Question: I wonder if it's possible to somehow get the route value outside of controller?
This is what I've tried. I also tried to do '.Values["{projectId}"];' but I still get 'null'.
'''
[RoutePrefix("projects")]
public class UsergroupController : ApiController
{
[Route("{projectId}/usergroups"), HttpGet]
public IHttpActionResult Get()
{
// Url: /projects/123/usergroups
// Response: null
var projectId = HttpContext.Current.Request.RequestContext.RouteData.Values["projectId"];
return Ok(projectId);
}
}
'''
I found that it is located, but in a very strange matter. Maybe there might be some kind of LINQ query to get it?

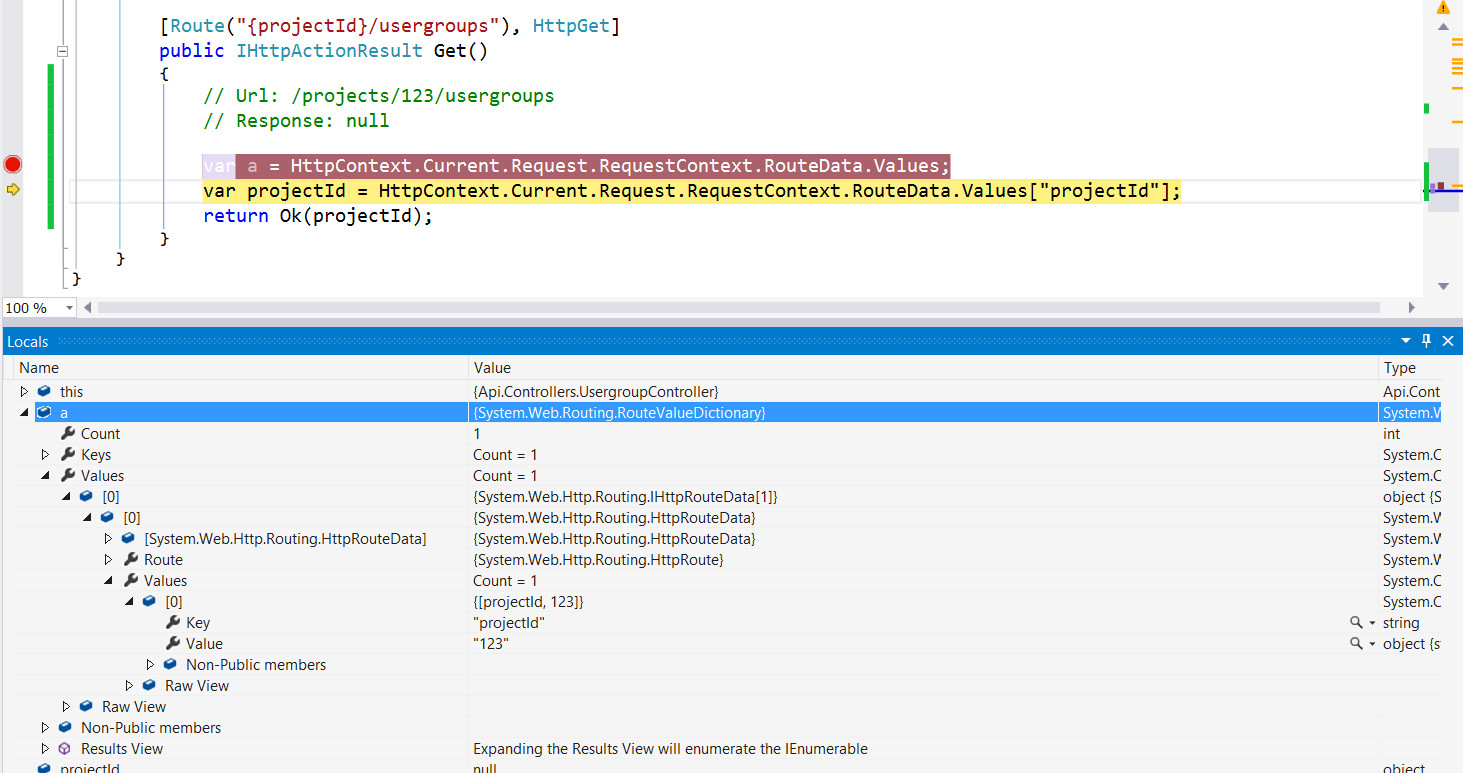
Answer: WebApi has it's own nested RouteData, this is because it doesn't use the 'RouteData' class in 'System.Web' but it's own 'HttpRouteData' class.
The WebApi routing adds an entry under the key 'MS_SubRoutes', which WebApi uses for it's internal routes.
I've written an extension method which flattens the WebApi route data into a 'string/object' dictionary, which is what you might see in 'RouteData.Values'
'''
public static class WebApiExtensions
{
public static IDictionary<string, object> GetWebApiRouteData(this RouteData routeData)
{
if (!routeData.Values.ContainsKey("MS_SubRoutes"))
return new Dictionary<string,object>();
return ((IHttpRouteData[])routeData.Values["MS_SubRoutes"]).SelectMany(x => x.Values).ToDictionary(x => x.Key, y => y.Value);
}
}
'''
'''
[RoutePrefix("projects")]
public class UsergroupController : ApiController
{
[Route("{projectId}/usergroups"), HttpGet]
public IHttpActionResult Get()
{
// Url: /projects/123/usergroups
// Response: null
object value = null;
var webApiRouteData = HttpContext.Current.Request.RequestContext.RouteData.GetWebApiRouteData();
value = webApiRouteData["projectId"];
return Ok(value);
}
}
'''